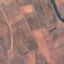
Land use / land cover class: PermanentCrop